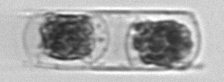
Label: Hemiaulus